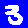
Digit: 3